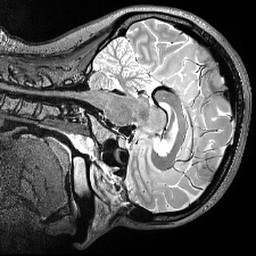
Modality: T2w
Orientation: sagittal
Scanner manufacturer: siemens
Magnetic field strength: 3 T
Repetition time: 3.2 s
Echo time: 0.566 s